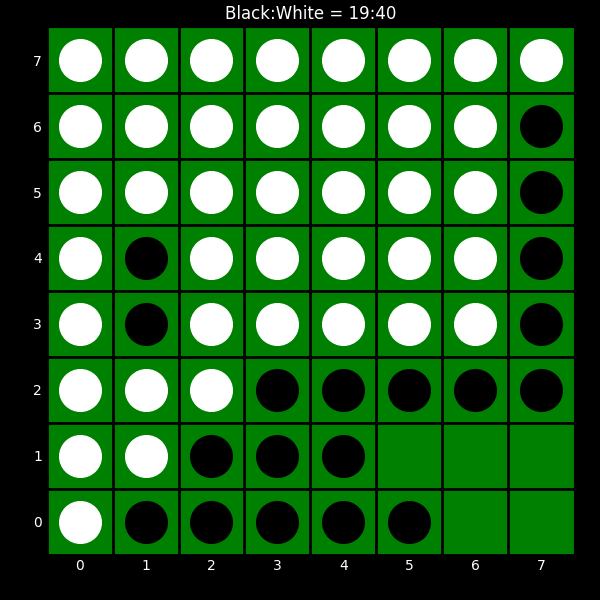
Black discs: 19
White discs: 40